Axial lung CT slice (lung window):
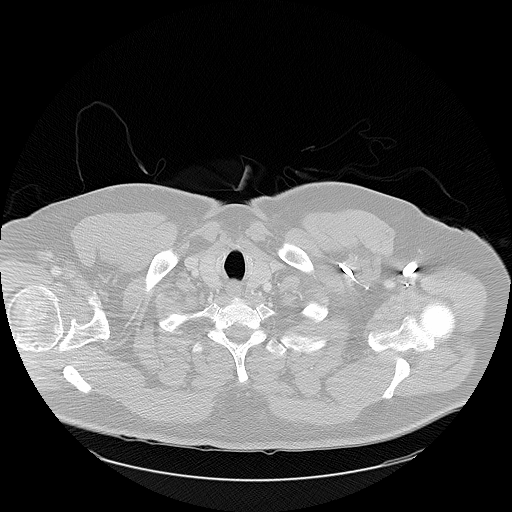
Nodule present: no